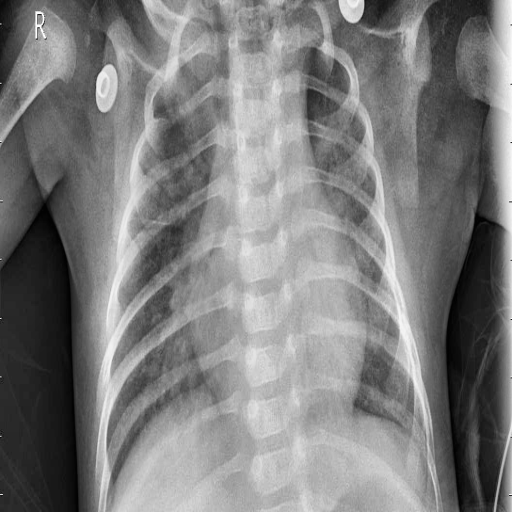
Finding: PNEUMONIA